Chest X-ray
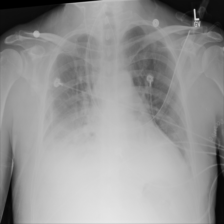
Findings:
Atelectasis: negative
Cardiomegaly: negative
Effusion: negative
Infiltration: negative
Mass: negative
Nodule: negative
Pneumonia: negative
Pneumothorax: negative
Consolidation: negative
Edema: negative
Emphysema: negative
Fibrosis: negative
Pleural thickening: negative
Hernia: negative